Here is the time-frequency representation (spectrogram) of a rolling-element bearing's vibration measurement. Based on the visible evidence, which condition applies: normal, inner_race, outer_race, ball?
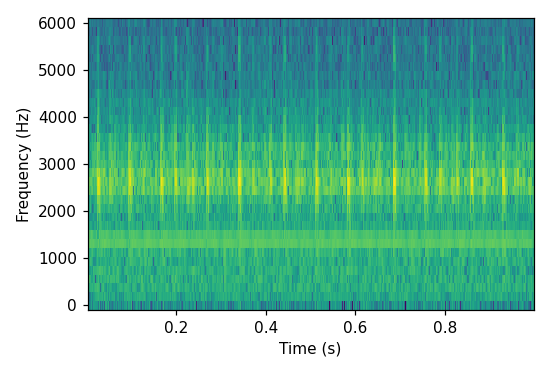
Answer: inner_race